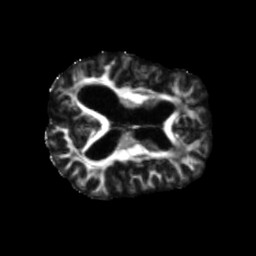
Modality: FA
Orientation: axial
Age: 75
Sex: male
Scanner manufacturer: siemens
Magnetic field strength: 3 T
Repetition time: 5.47 s
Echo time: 0.0854 s